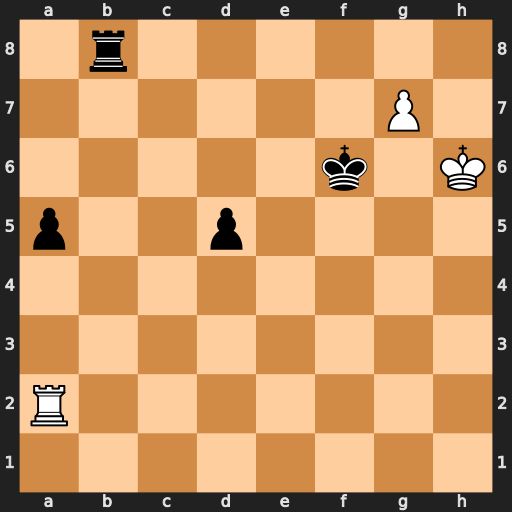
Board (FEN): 1r6/6P1/5k1K/p2p4/8/8/R7/8
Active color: w
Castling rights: -
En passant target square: -
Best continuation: Rf2+ Ke7 Rf5